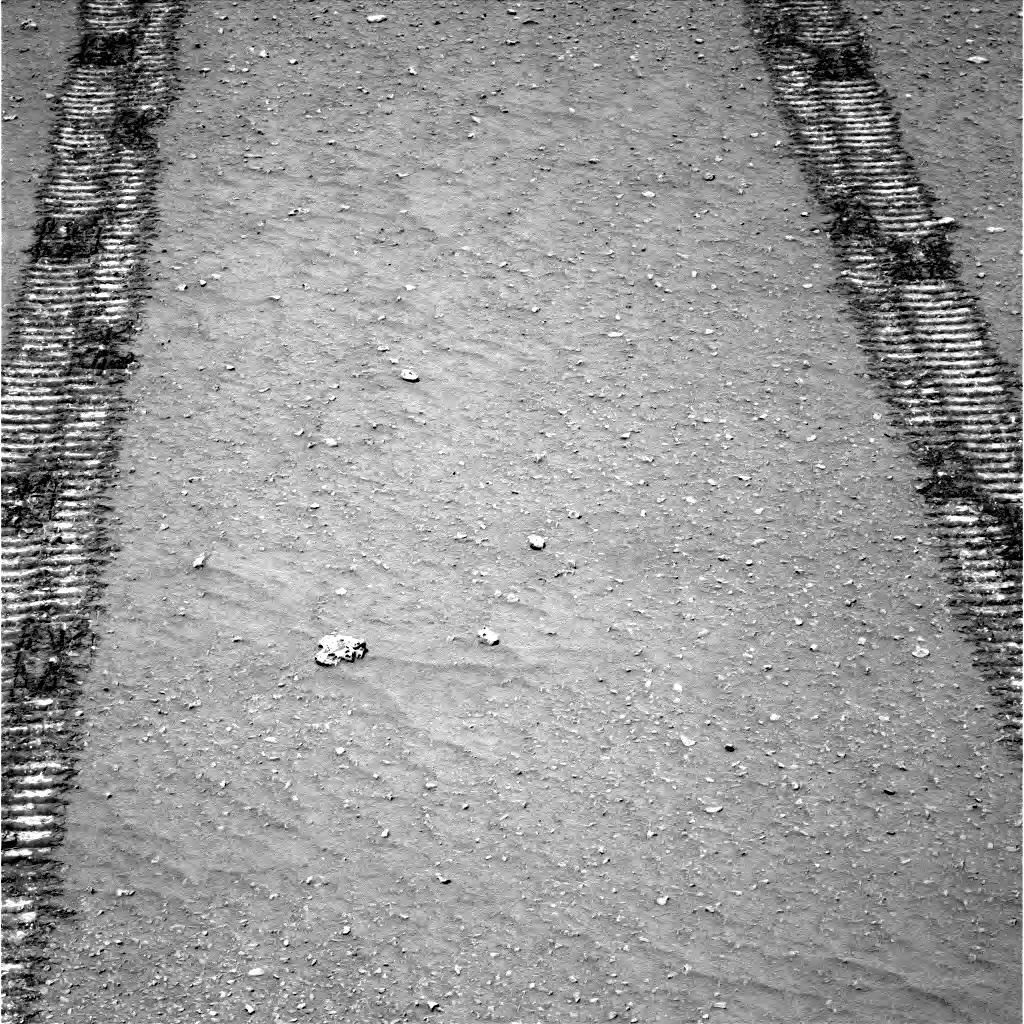
Terrain classes present: Gravel / Sand / Soil, Rock, Track